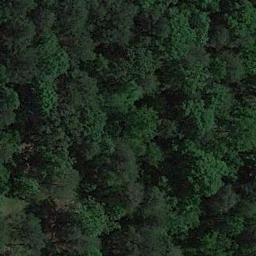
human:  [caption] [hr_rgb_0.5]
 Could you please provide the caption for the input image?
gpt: The forest has a lot of evenly distributed dark green trees .

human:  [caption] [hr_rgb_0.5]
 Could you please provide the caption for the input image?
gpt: Many green trees are in a forest .

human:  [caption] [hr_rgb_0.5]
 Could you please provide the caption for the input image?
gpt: The forest is full of green trees .

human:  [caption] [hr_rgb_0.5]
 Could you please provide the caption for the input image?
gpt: This is a dense forest .

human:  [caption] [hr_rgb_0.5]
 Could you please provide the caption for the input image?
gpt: A forest with many green trees .